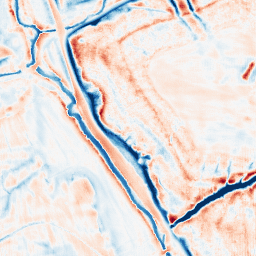
Category: edge_preserving
Decomposition family: bilateral
Decomposition parameters: d: 21
sigma_color: 150
sigma_space: 100
Upsampling method: fft_zeropad
Upsampling parameters: scale: 8
Upsampling scale: 8